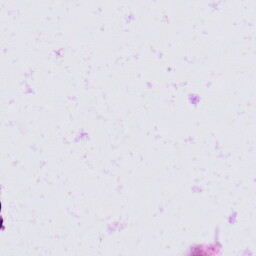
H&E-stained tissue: Skin